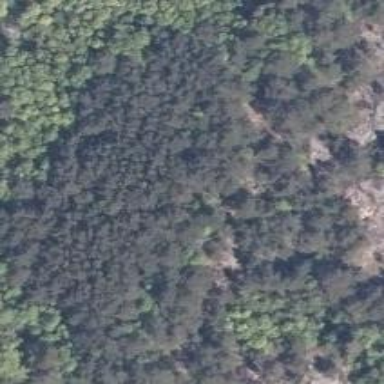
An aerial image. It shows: Forest area.